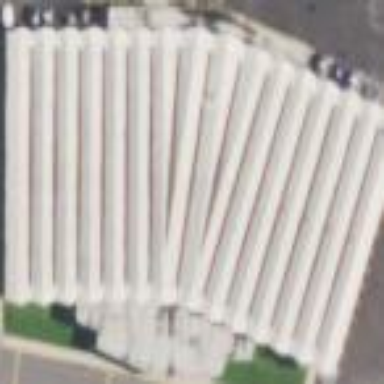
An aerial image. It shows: Building housing bowling alley.